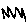
Label: zigzag